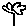
Label: flower